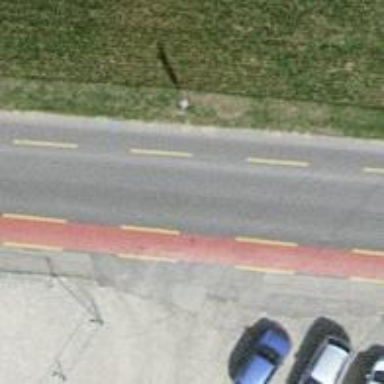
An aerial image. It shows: Bus stop with designated public transport stop position.